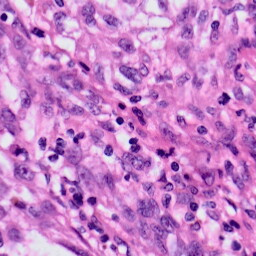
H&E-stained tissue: Skin